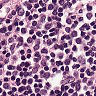
Metastatic tissue present: no